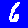
Digit: 6